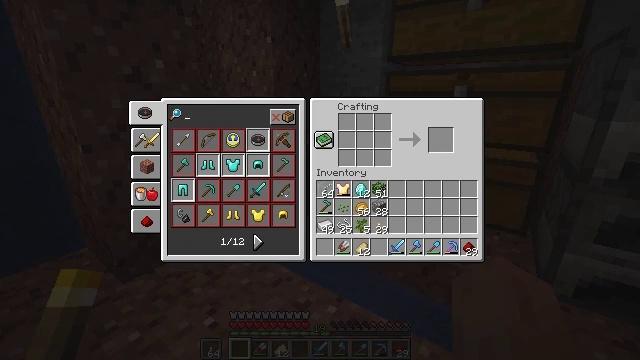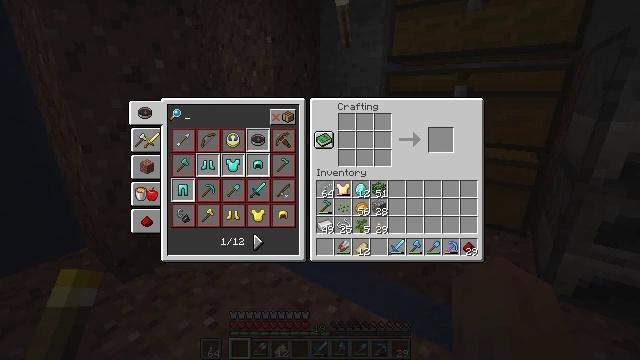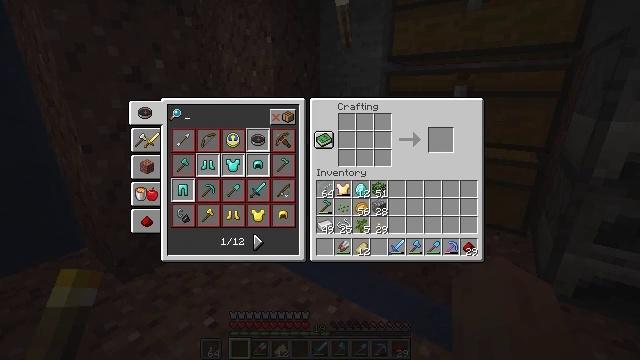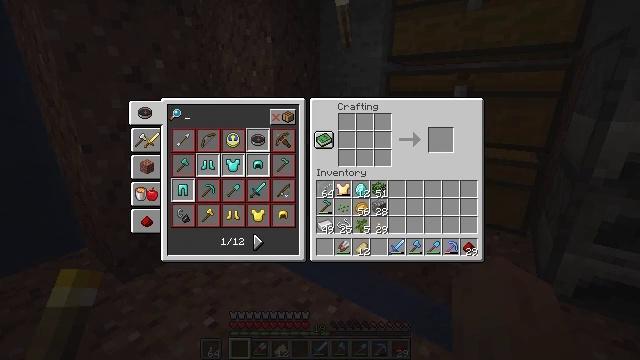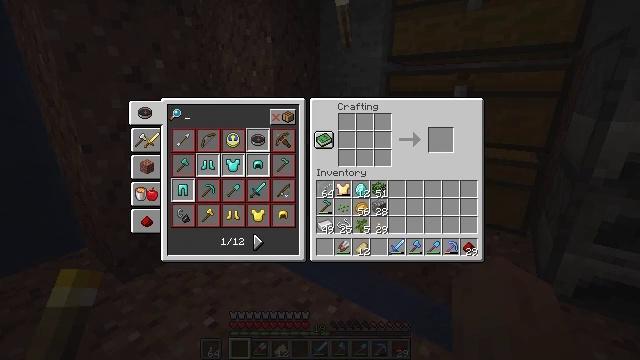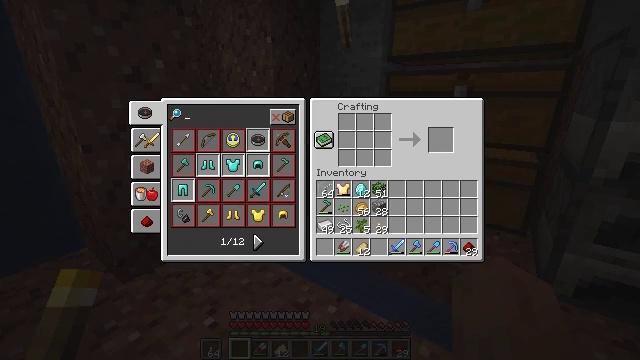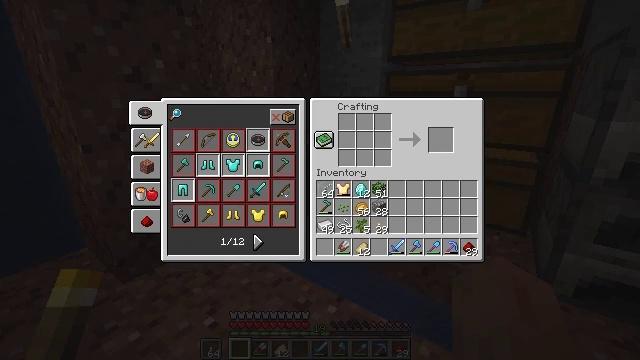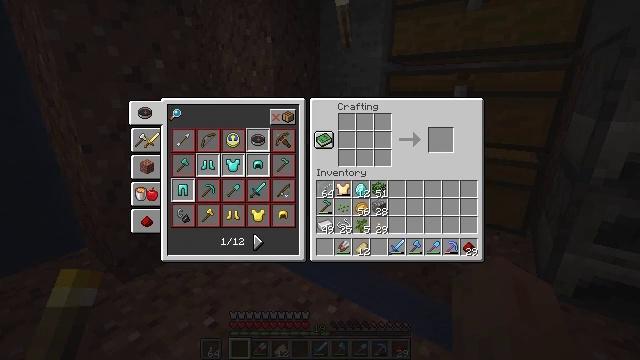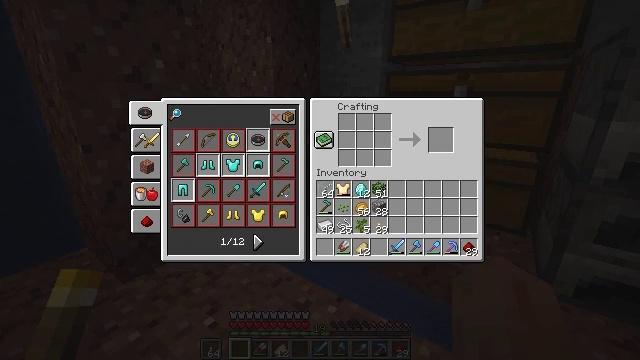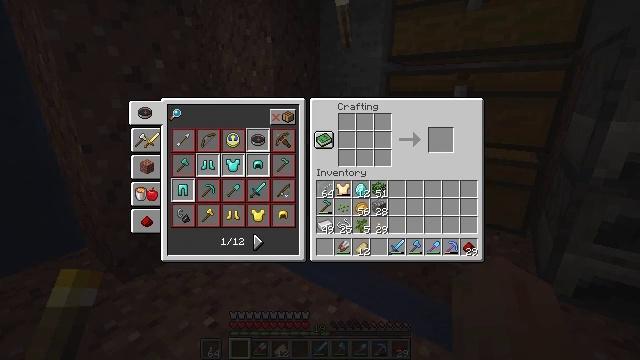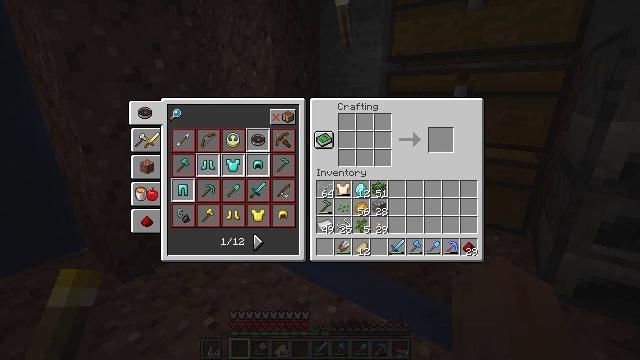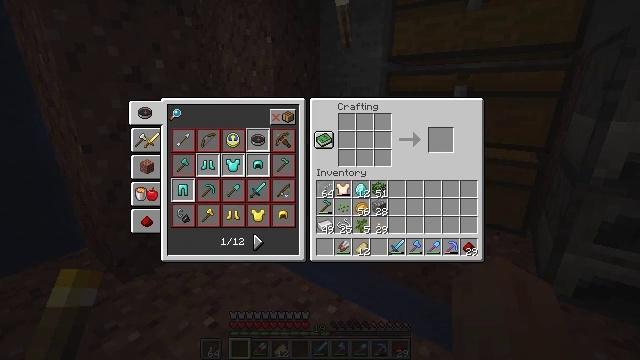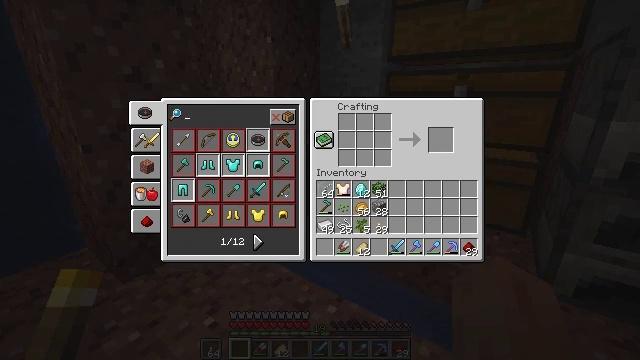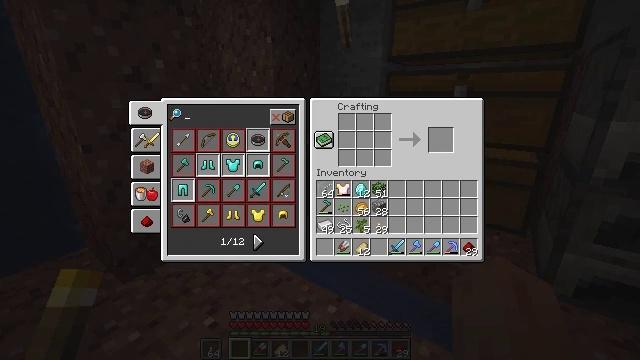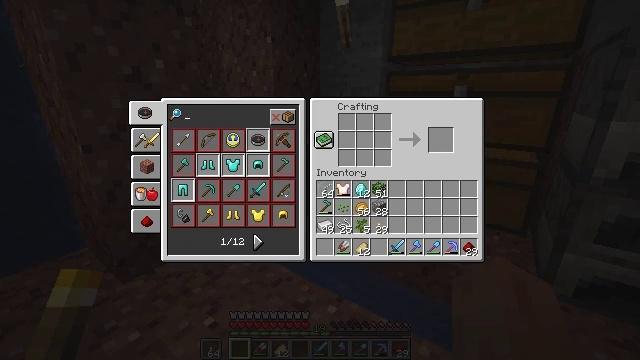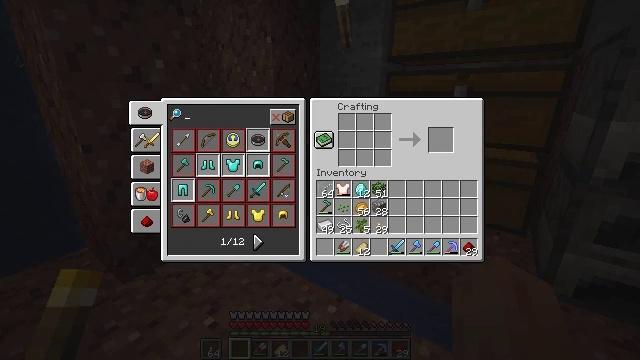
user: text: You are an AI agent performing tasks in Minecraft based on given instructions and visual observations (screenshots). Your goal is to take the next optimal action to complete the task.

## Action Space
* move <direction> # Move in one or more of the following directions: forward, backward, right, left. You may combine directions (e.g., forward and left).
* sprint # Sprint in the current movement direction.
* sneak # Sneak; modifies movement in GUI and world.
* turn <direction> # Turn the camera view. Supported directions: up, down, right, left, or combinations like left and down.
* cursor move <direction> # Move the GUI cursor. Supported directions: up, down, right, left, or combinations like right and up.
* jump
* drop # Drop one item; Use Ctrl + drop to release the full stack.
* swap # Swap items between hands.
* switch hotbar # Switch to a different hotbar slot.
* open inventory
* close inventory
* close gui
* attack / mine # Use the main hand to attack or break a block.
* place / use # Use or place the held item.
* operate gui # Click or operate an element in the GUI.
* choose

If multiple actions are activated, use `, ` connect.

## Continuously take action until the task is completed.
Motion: motion action
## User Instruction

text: Turn sand into glass in the furnace.
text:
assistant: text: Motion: no_op
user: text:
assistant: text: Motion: no_op
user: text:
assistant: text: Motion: no_op
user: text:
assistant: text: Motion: no_op
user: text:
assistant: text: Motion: no_op
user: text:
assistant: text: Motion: no_op
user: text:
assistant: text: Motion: no_op
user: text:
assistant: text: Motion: no_op
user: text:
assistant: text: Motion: no_op
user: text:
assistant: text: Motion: no_op
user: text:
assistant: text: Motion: no_op
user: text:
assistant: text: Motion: no_op
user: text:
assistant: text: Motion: no_op
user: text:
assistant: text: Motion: no_op
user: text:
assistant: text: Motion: no_op
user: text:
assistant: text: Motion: no_op
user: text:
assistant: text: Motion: no_op
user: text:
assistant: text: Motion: no_op
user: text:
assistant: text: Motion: no_op
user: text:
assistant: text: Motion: no_op
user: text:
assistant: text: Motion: no_op
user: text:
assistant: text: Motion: no_op
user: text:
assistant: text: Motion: no_op
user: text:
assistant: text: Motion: no_op
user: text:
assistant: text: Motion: no_op
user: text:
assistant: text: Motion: no_op
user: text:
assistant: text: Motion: no_op
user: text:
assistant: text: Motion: no_op
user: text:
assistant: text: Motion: no_op
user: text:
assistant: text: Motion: no_op